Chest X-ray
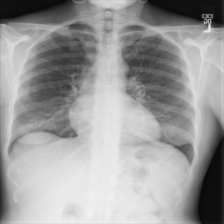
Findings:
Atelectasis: negative
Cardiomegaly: negative
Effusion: negative
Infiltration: negative
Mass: negative
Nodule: negative
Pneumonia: negative
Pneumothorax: negative
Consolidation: negative
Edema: negative
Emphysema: negative
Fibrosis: negative
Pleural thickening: negative
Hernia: negative